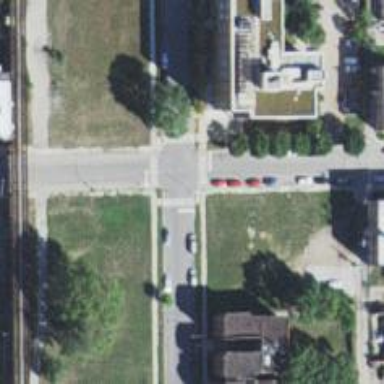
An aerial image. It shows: Uncontrolled footway crossing with zebra markings.